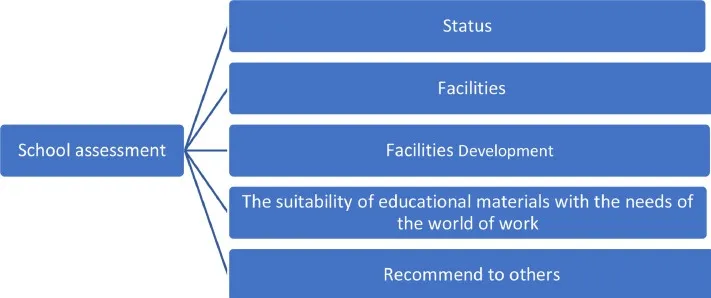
School assessment in vocational education.
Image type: chart (chart)